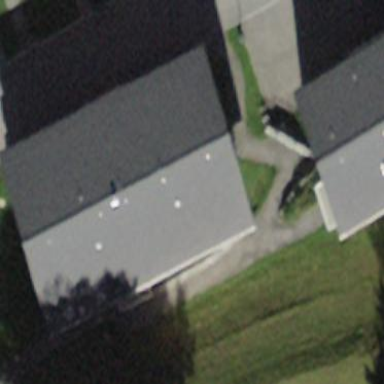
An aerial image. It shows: Tan house with gabled roof oriented along.